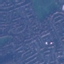
Land use / land cover: Residential